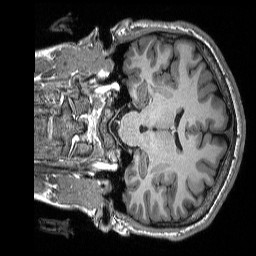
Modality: T1w
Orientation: coronal
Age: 22
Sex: male
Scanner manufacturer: siemens
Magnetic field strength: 3 T
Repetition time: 2.3 s
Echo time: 0.00298 s